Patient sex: F
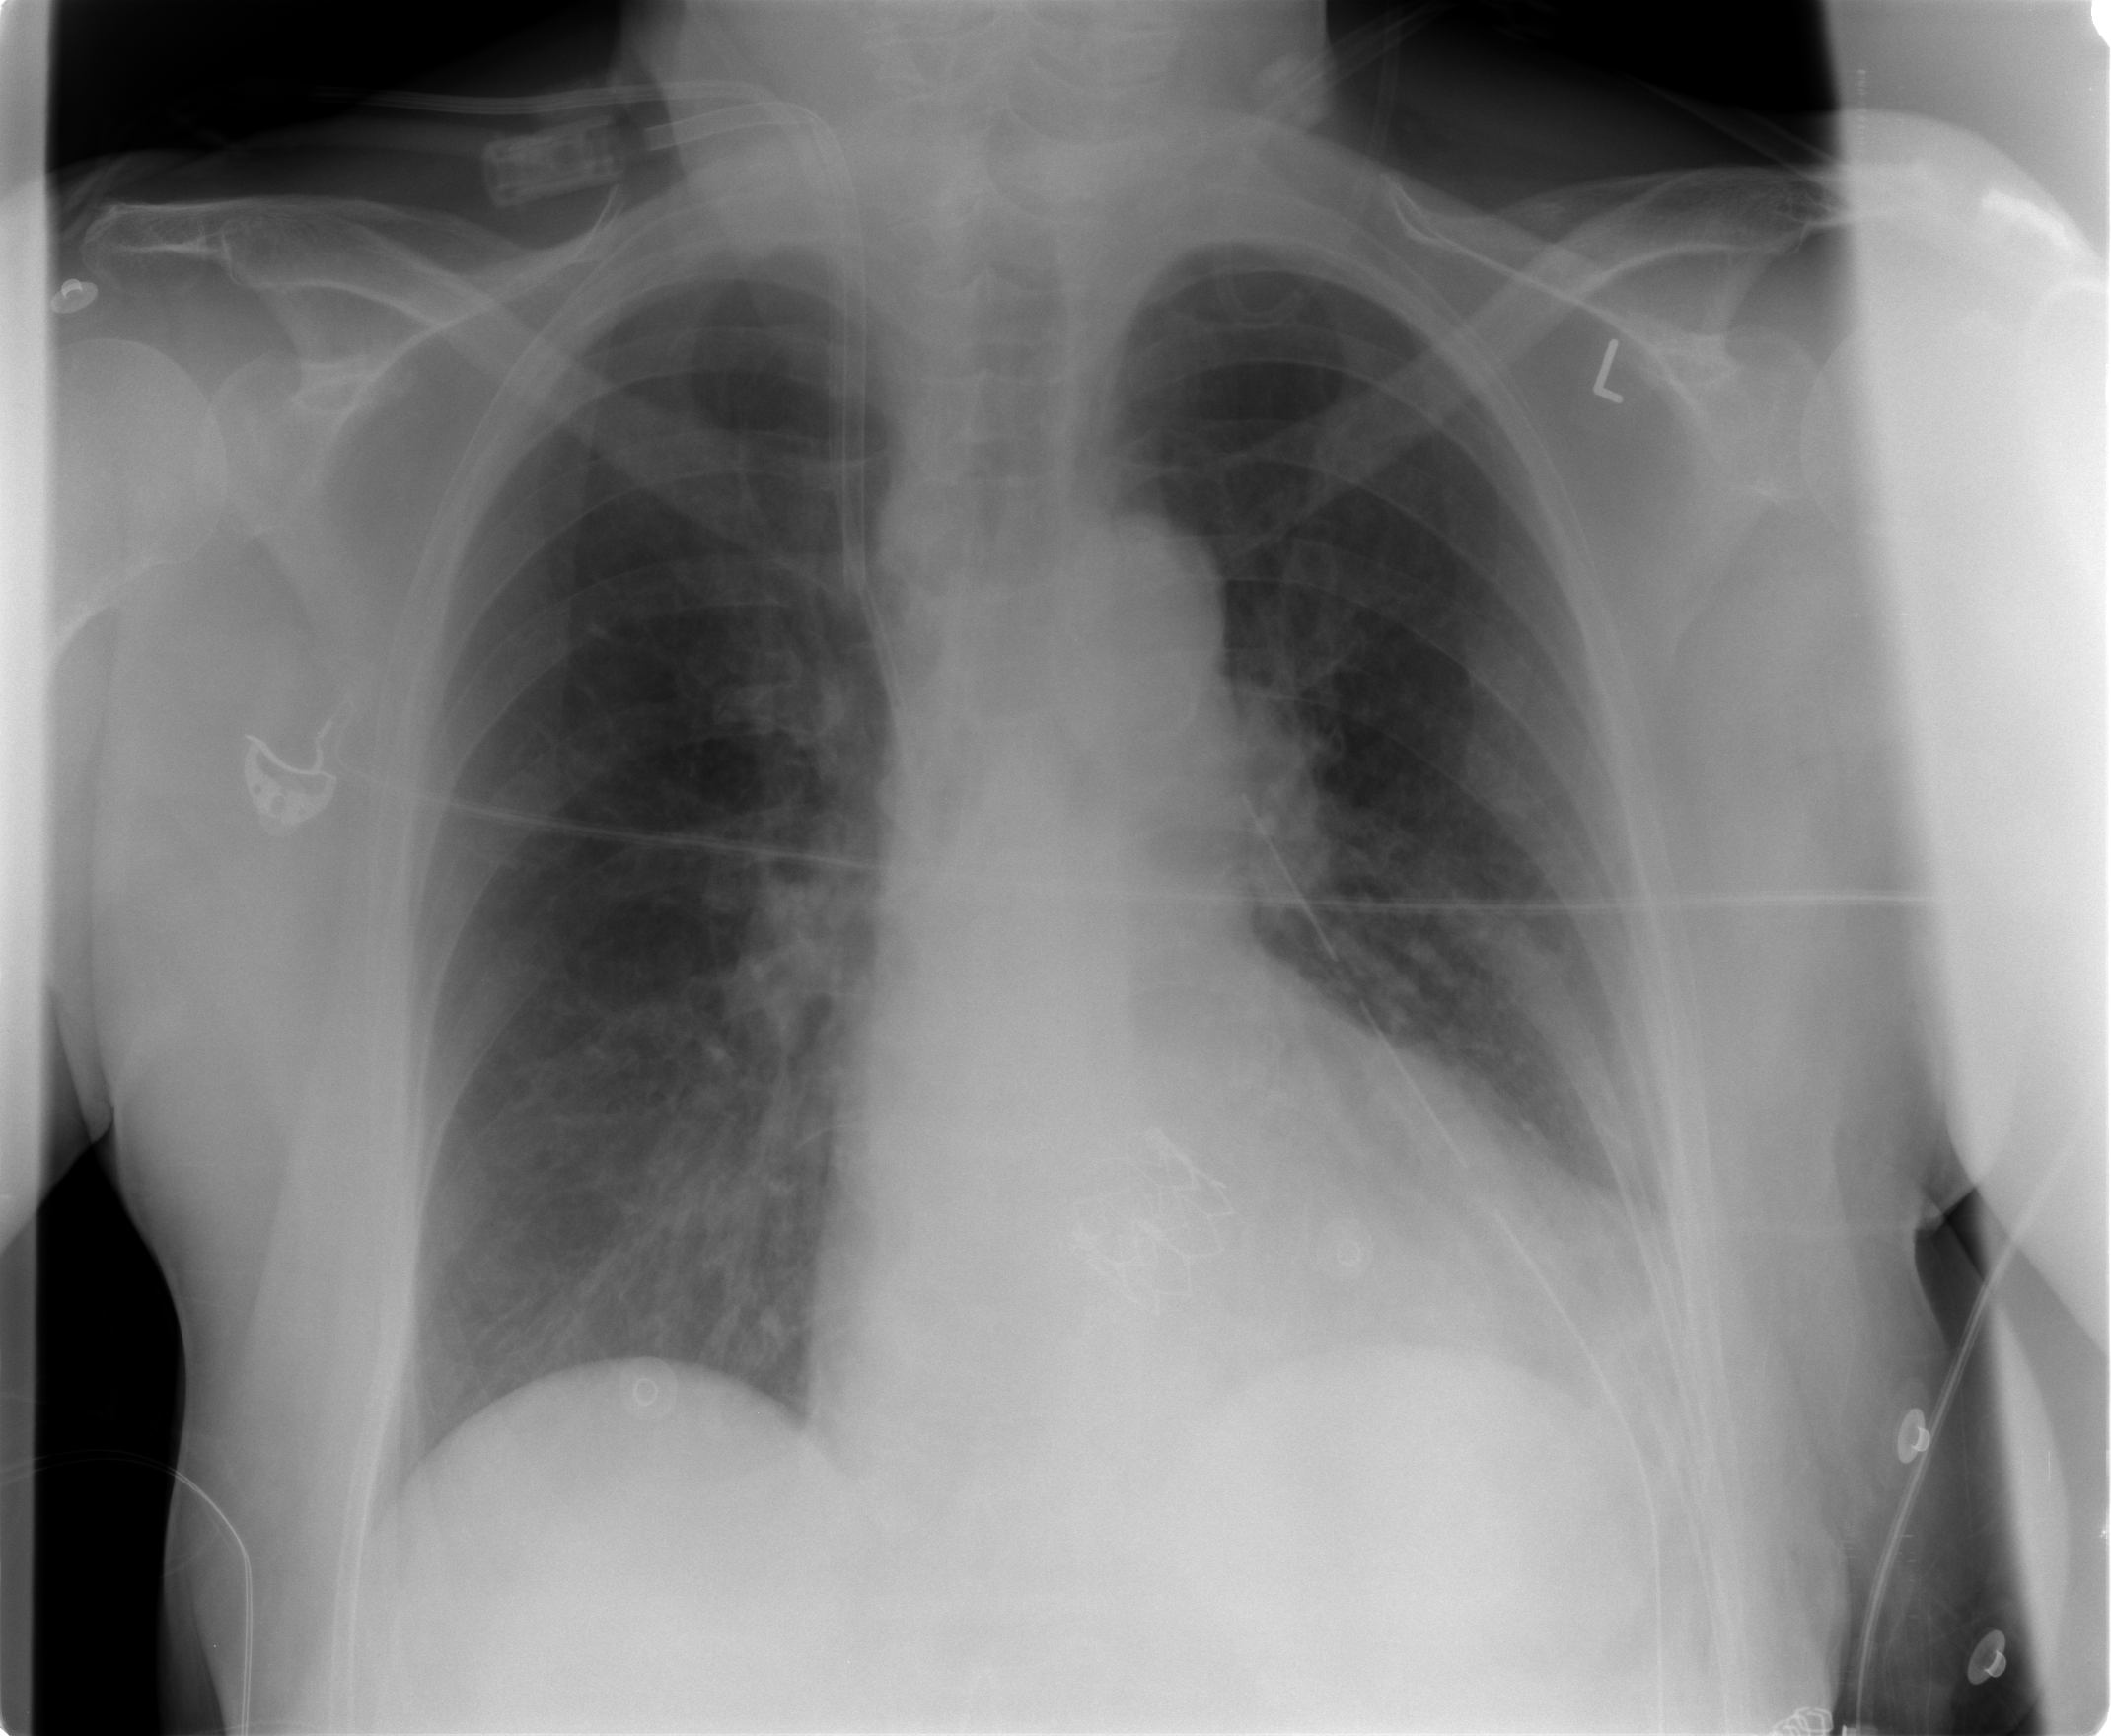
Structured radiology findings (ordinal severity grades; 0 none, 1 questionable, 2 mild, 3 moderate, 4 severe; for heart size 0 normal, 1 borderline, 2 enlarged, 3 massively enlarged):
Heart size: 0
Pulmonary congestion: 0
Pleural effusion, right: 0
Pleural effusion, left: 2
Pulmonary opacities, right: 1
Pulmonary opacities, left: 1
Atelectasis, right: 0
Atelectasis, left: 2